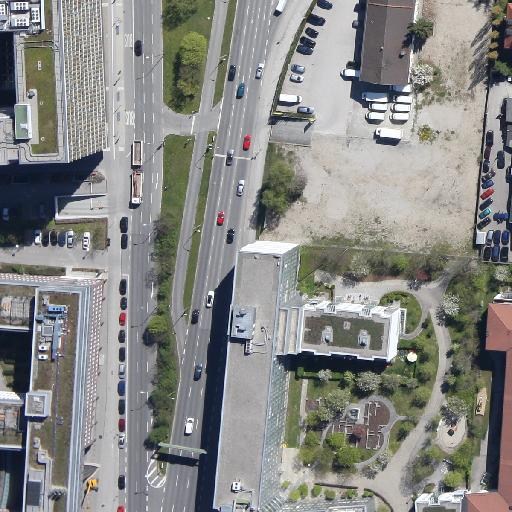
Referring expression: light-duty vehicle driving on the road